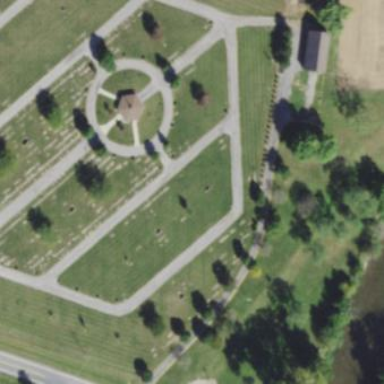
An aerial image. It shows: Graveyard.